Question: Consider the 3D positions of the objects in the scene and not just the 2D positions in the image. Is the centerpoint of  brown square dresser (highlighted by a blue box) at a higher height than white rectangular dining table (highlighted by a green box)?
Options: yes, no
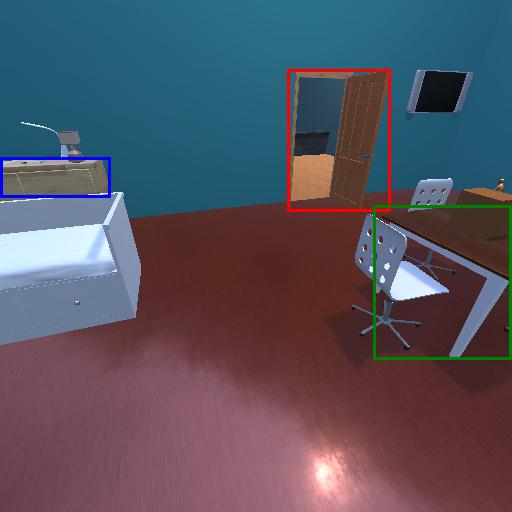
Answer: yes